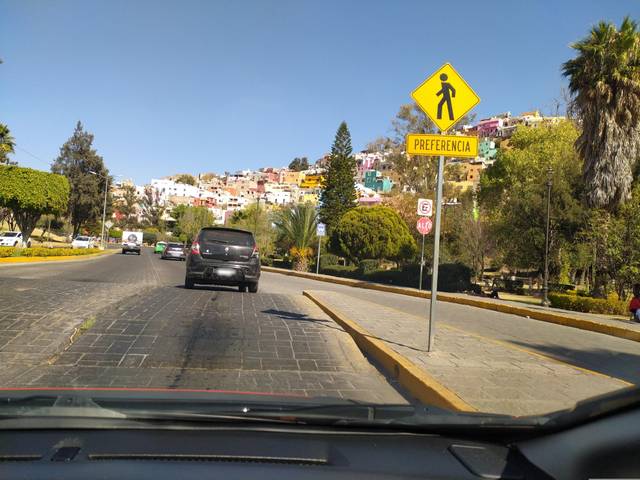
Region: Mexico
Coordinates: 21.016, -101.266